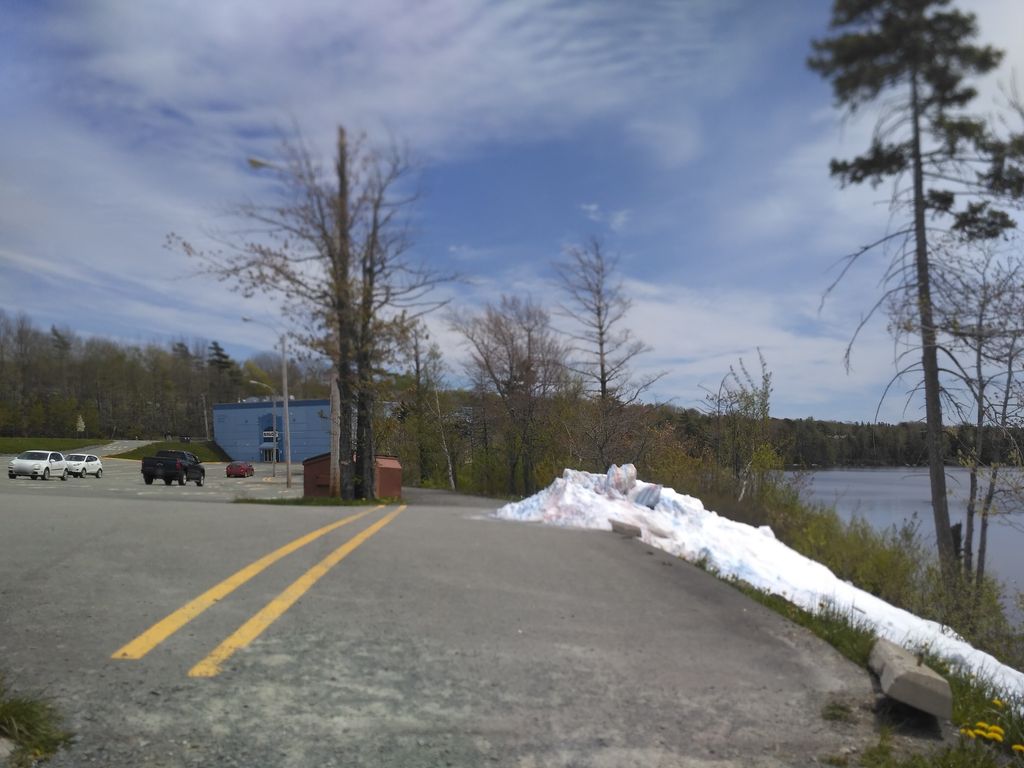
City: halifax